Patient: sex M, age 31
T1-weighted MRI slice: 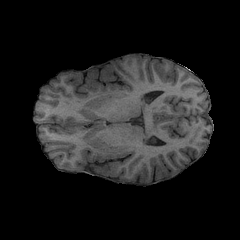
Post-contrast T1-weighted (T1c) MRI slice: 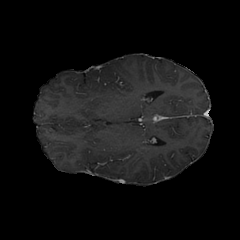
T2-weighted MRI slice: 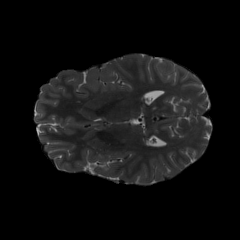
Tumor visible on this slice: yes
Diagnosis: Astrocytoma, IDH-mutant
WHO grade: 2